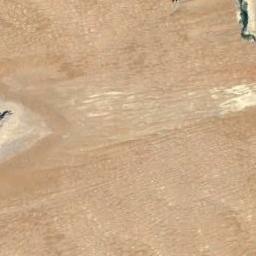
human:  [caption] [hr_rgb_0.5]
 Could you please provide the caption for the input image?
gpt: There are some bare rocks in this desert .

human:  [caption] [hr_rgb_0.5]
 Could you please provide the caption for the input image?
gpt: The desert has yellow sand and a decayed rock and the desert terrain is flat .

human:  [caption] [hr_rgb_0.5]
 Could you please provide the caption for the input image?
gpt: The white desert is next to the bare land .

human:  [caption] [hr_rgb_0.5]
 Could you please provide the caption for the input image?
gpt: The light yellow desert with wavy stripes covers the brown bare land .

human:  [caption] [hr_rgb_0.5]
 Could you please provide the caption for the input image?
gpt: A yellow barren desert covered with sand .